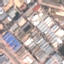
Land use / land cover class: Industrial